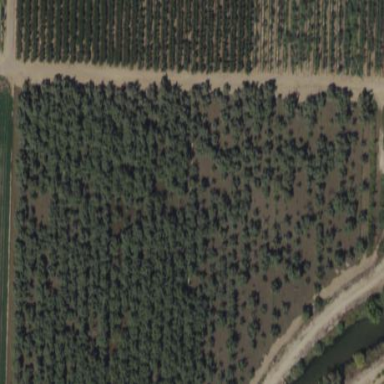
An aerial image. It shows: Orchard filled with walnut trees.